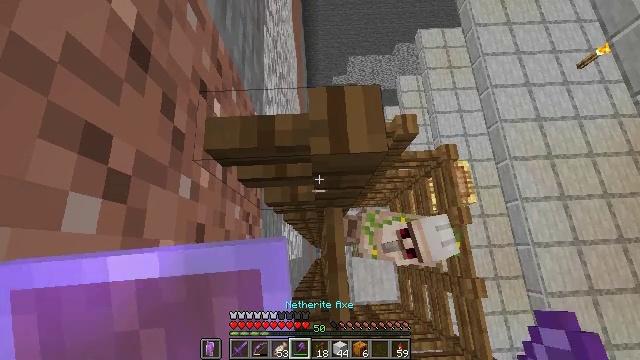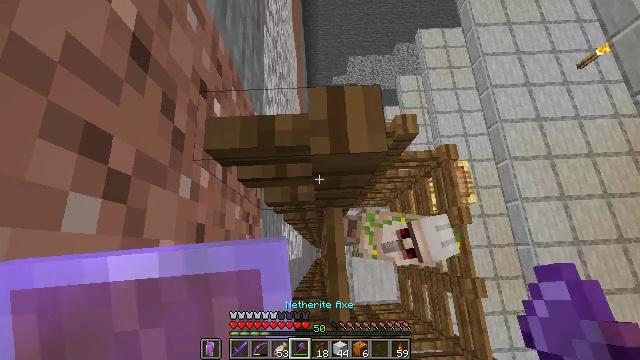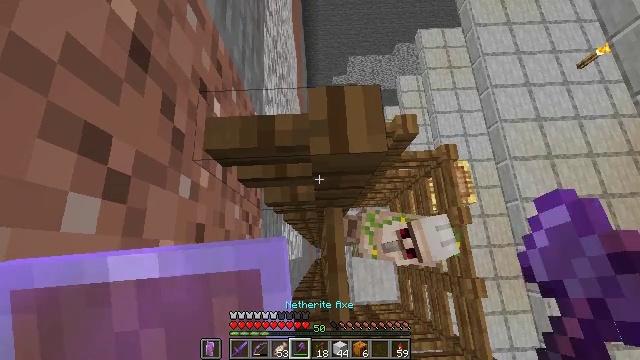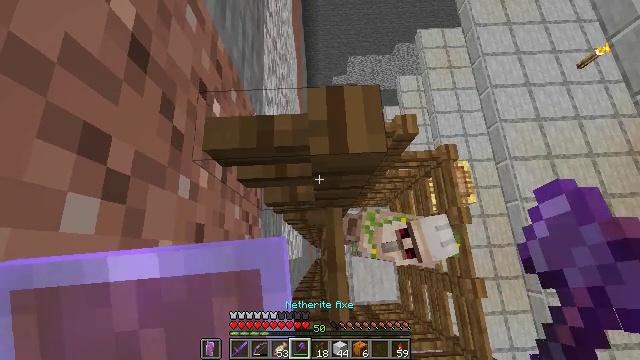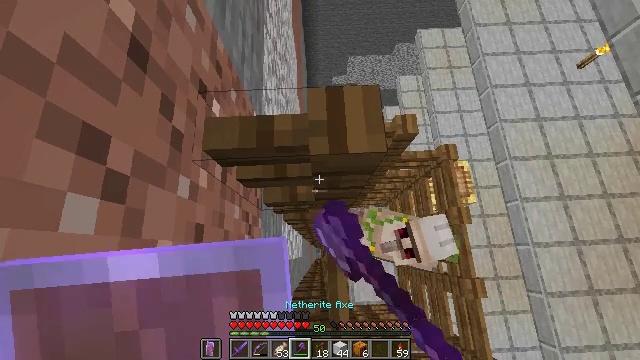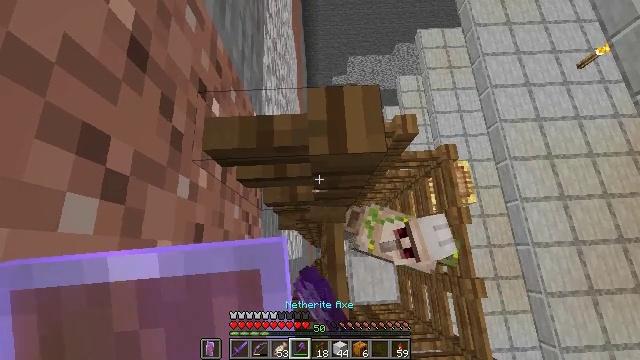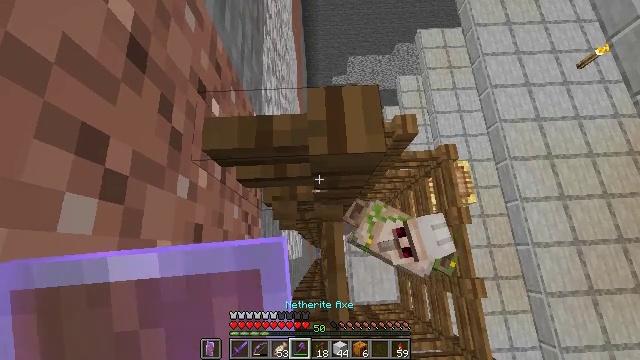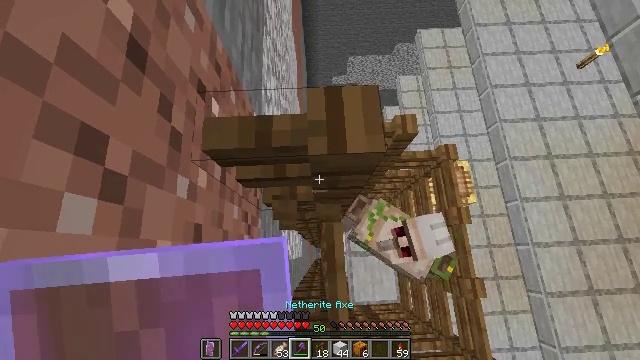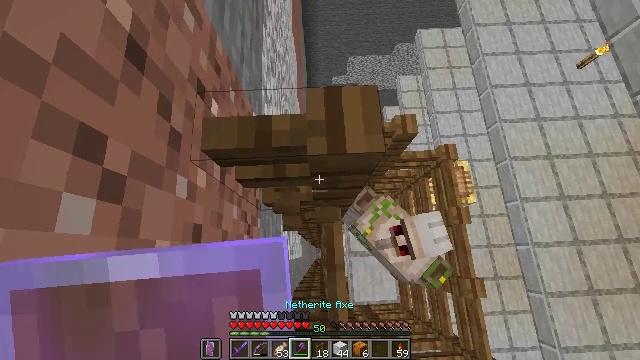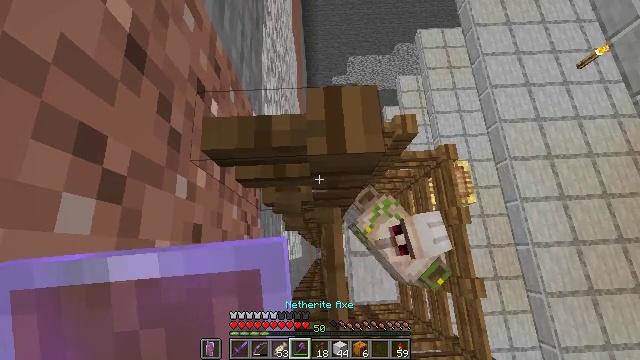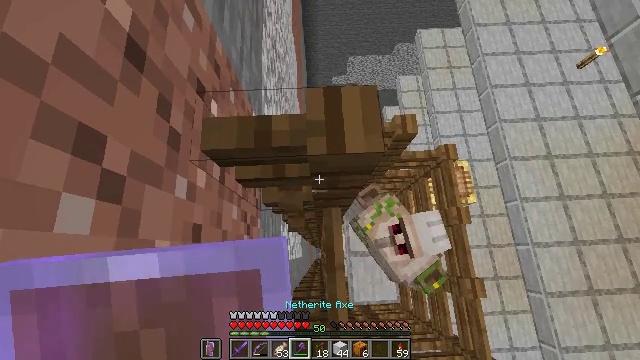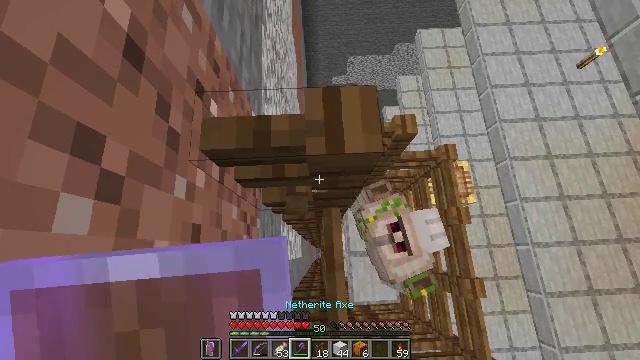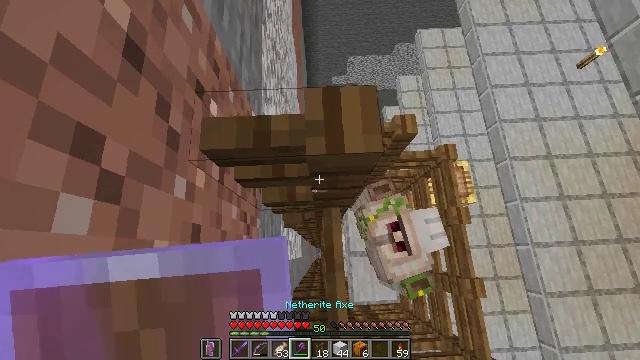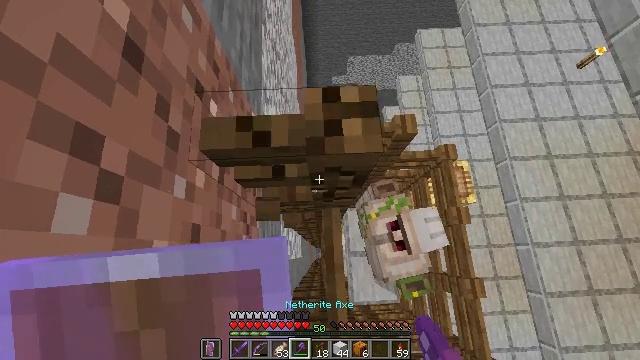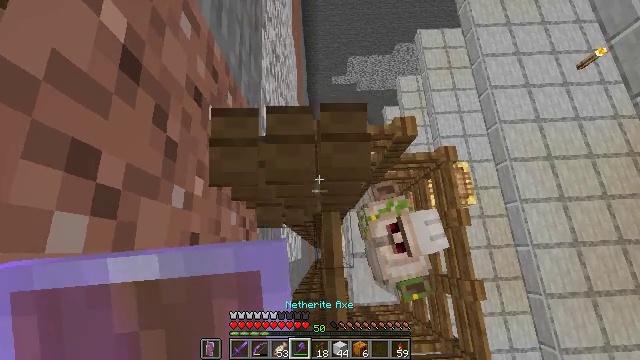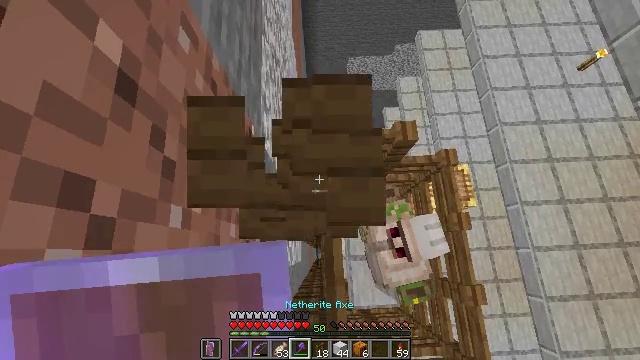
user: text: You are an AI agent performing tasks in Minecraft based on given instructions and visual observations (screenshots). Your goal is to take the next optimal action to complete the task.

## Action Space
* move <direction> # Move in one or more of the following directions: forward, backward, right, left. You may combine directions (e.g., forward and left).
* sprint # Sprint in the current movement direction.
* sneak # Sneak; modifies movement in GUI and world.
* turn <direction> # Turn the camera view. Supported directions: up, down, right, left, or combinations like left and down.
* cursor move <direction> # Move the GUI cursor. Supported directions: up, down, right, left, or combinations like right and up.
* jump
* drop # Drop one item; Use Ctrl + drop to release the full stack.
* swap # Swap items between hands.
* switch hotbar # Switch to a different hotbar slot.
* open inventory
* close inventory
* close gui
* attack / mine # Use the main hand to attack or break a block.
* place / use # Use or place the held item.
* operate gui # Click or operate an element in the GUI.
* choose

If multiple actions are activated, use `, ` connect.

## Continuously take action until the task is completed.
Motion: motion action
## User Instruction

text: Break the spruce fence to collect it.
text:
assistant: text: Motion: sneak
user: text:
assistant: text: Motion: move forward, sneak
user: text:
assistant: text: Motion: move forward, sneak, attack / mine
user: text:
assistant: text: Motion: move forward, sneak, attack / mine
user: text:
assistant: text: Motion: move forward, sneak, attack / mine
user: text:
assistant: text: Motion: move forward, sneak, attack / mine
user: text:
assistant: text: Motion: move forward, sneak
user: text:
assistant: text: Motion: move forward, sneak
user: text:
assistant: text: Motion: move forward, sneak
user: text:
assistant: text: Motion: move forward, sneak
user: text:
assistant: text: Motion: move forward, sneak
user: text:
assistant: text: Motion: move forward, sneak, attack / mine
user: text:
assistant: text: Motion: move forward, sneak, attack / mine
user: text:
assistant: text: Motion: move forward, sneak, attack / mine
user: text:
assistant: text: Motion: move forward, sneak
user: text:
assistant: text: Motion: move forward, sneak
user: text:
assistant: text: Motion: move forward, sneak
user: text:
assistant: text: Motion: move forward, sneak
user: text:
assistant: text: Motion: sneak